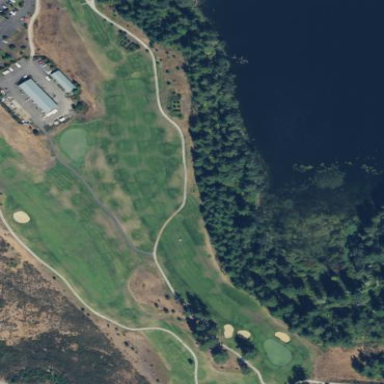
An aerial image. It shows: Rough area on grassy golf course.